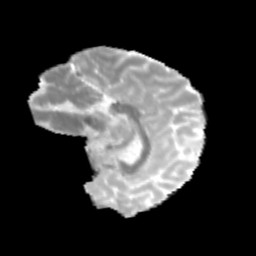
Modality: MD
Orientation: sagittal
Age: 14
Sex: female
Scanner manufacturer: siemens
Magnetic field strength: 3 T
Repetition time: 3.8 s
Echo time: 0.07 s